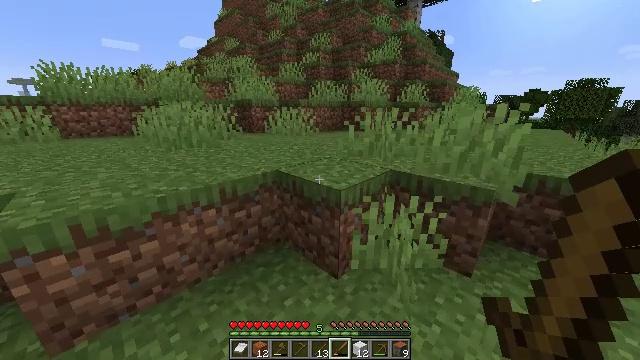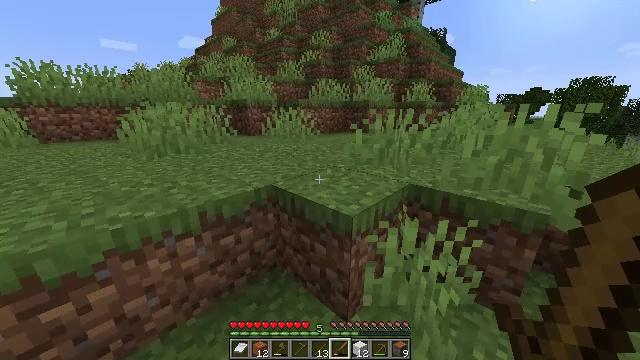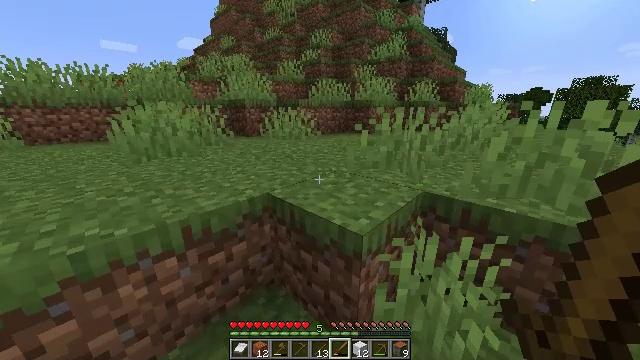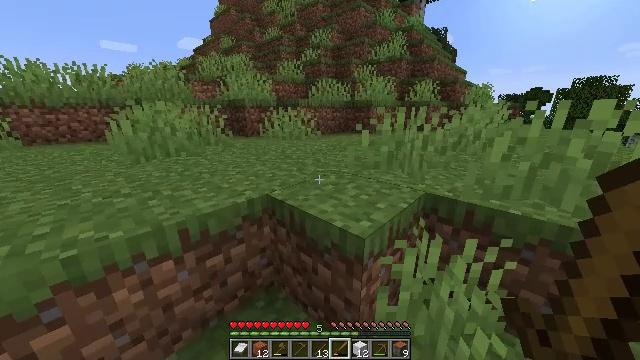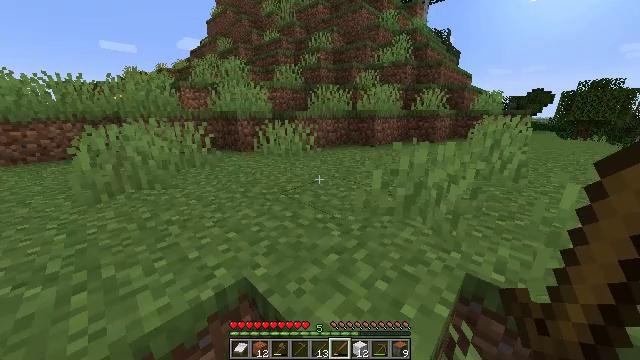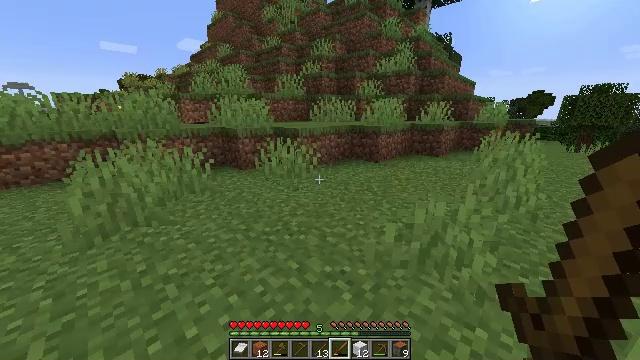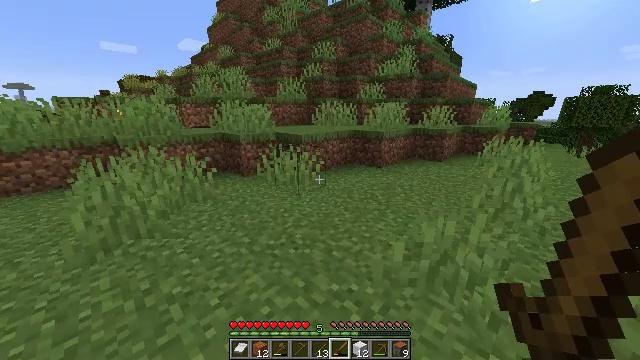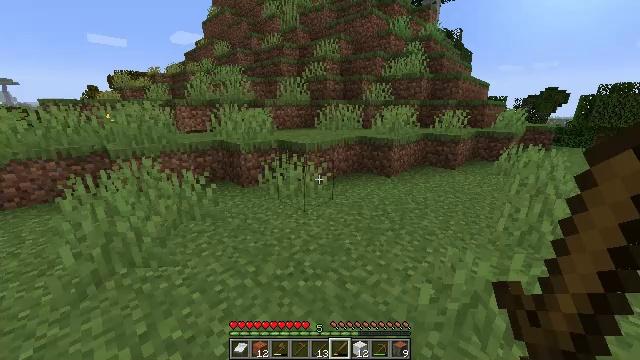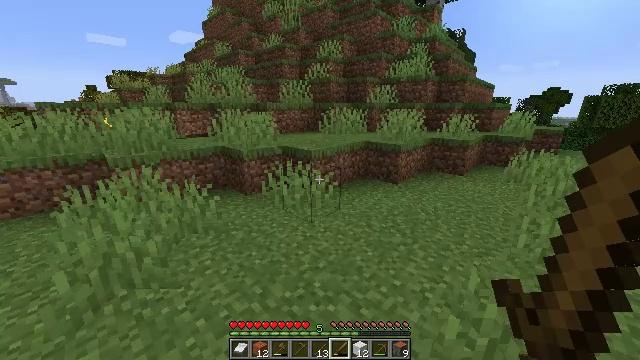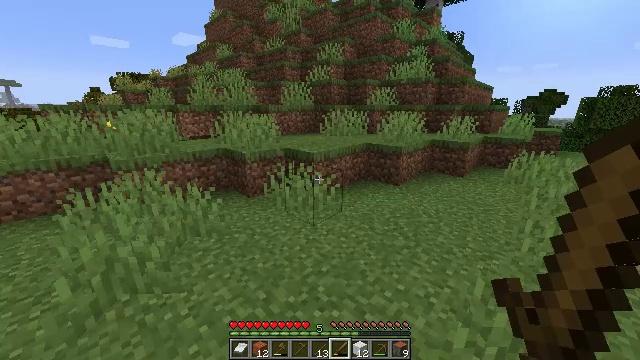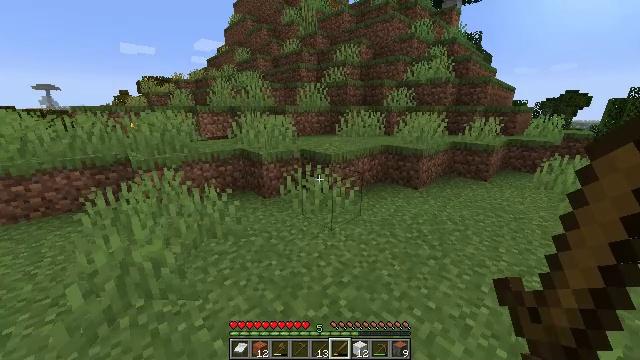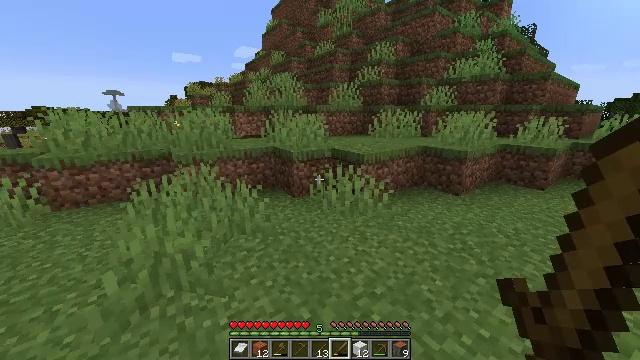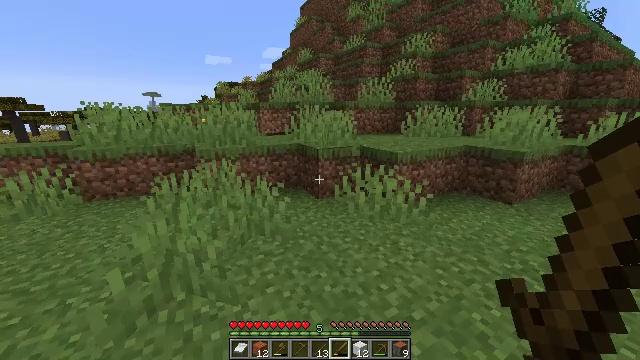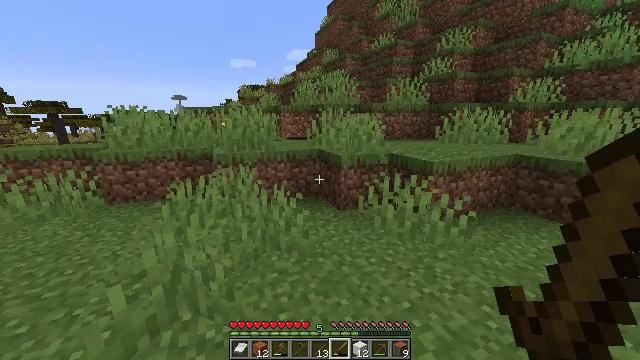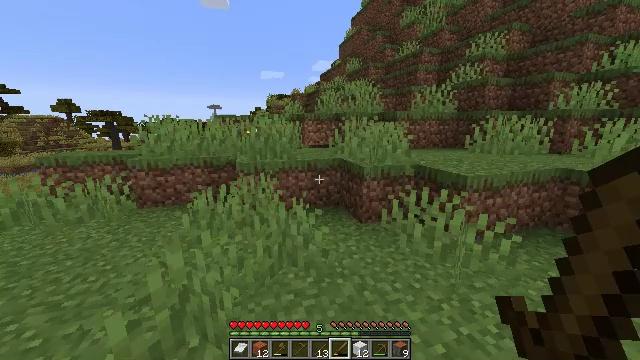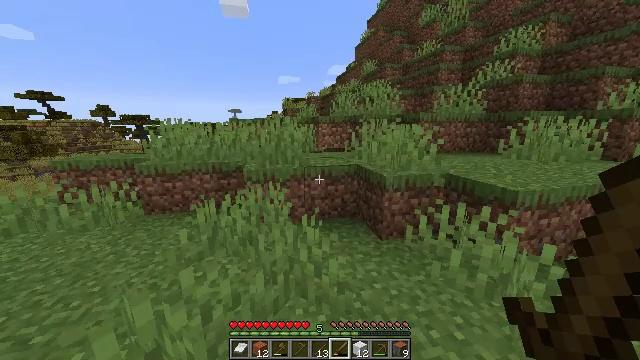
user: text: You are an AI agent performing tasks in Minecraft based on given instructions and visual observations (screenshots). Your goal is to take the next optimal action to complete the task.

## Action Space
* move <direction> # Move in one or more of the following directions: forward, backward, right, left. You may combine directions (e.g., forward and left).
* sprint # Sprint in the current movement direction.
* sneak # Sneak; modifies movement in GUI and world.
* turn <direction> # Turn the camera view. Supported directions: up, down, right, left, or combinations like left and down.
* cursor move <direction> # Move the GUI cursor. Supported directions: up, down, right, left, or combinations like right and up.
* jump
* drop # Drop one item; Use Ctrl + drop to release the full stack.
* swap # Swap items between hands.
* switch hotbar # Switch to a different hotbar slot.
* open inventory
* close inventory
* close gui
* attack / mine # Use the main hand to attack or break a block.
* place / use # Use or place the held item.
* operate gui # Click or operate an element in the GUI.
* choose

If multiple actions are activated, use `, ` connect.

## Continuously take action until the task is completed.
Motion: motion action
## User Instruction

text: Chop down the acacia log.
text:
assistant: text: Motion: move forward, sprint
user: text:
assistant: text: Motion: move forward, sprint
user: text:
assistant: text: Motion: move forward, sprint
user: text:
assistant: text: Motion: move forward, sprint, jump
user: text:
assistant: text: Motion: move forward, sprint, jump
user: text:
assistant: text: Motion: move forward, sprint, jump
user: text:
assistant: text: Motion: move forward, sprint, jump
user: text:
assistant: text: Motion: move forward, sprint, jump
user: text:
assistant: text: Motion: move forward, sprint
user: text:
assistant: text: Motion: move forward, sprint, turn left
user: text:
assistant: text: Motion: move forward, sprint, turn left
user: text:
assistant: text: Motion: move forward, sprint, turn left
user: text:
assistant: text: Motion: move forward, sprint, turn left and up
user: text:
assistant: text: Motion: move forward, sprint, turn left and up
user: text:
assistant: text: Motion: move forward, sprint, turn left
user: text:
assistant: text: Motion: move forward, sprint, turn left
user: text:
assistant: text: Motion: move forward, sprint, turn left
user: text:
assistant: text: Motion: move forward, sprint, turn left
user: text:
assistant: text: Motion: move forward, sprint
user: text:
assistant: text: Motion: move forward, sprint, turn left
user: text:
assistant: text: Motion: move forward, sprint, turn left
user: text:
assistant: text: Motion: move forward, sprint
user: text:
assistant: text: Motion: move forward, sprint
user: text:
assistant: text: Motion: move forward, sprint
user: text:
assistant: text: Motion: move forward, sprint
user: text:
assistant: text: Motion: move forward, sprint
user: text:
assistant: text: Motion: move forward, sprint
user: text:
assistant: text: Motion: move forward, sprint, jump
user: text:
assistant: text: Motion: move forward, sprint, jump
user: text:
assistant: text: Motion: move forward, sprint, jump